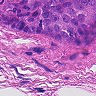
Metastatic tissue present: yes